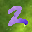
Label: 2